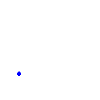
Particle: kaon